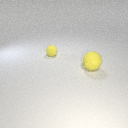
small yellow rubber sphere to the left of large yellow rubber sphere